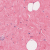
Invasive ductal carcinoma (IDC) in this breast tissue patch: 0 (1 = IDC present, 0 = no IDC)